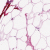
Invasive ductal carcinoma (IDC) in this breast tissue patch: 0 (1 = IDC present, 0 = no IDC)